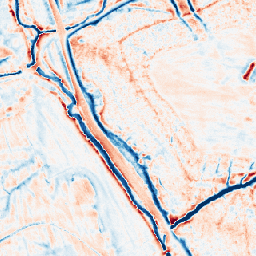
Category: edge_preserving
Decomposition family: guided
Decomposition parameters: radius: 4
eps: 0.001
Upsampling method: nearest
Upsampling parameters: scale: 8
Upsampling scale: 8